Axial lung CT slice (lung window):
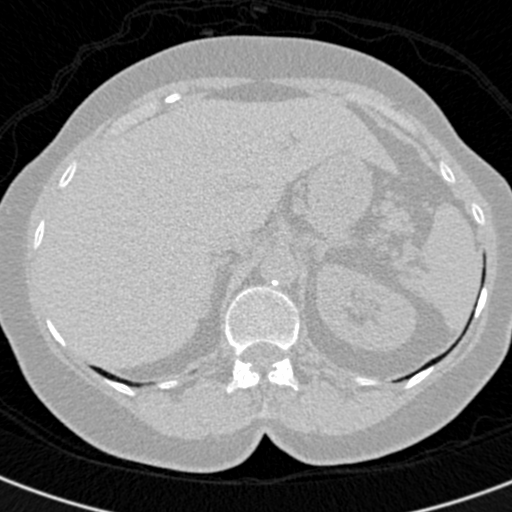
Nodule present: no